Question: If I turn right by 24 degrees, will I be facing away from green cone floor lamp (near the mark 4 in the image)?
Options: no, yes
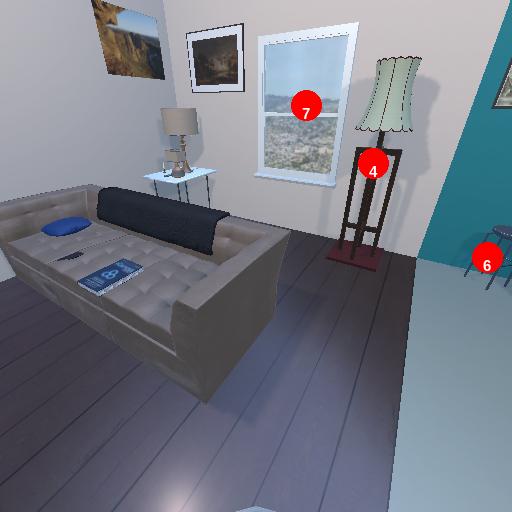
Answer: no